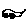
Label: car